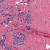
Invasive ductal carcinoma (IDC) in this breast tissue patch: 0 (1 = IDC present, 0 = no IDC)